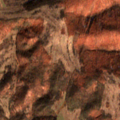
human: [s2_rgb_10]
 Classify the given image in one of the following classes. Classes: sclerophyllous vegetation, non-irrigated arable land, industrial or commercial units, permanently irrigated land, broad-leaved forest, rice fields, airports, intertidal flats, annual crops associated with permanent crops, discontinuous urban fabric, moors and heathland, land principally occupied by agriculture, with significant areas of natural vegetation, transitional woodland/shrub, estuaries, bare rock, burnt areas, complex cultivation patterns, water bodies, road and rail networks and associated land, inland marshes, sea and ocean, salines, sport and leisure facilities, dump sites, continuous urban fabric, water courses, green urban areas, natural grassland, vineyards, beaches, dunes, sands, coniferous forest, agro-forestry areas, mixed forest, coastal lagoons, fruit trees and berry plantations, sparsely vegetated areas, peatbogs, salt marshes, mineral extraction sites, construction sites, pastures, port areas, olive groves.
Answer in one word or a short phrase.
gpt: pastures, complex cultivation patterns, land principally occupied by agriculture, with significant areas of natural vegetation, broad-leaved forest, transitional woodland/shrub